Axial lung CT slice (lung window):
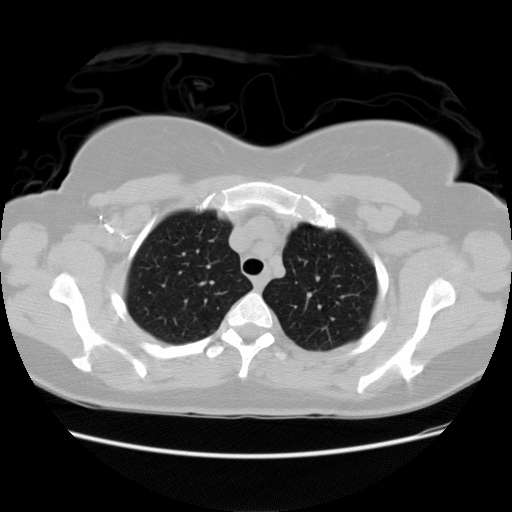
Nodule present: no